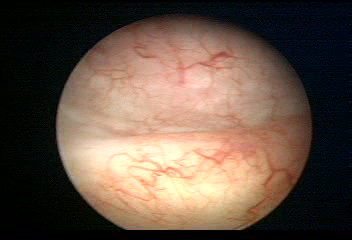
Modality: WLC
Class: Normal mucosa
Bladder cancer association: No